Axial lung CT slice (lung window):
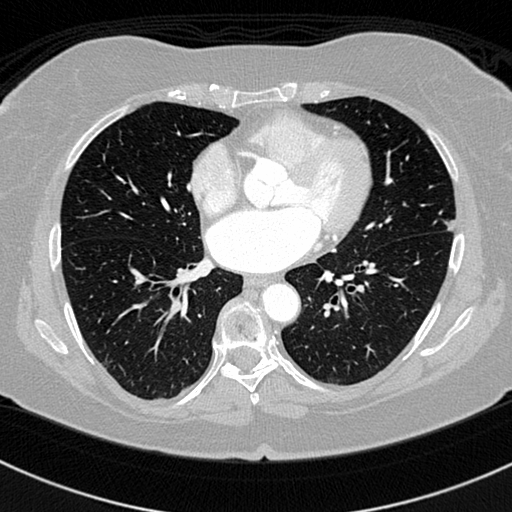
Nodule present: yes
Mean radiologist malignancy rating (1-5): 2